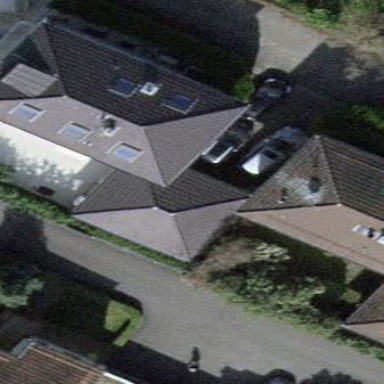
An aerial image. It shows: Garage.